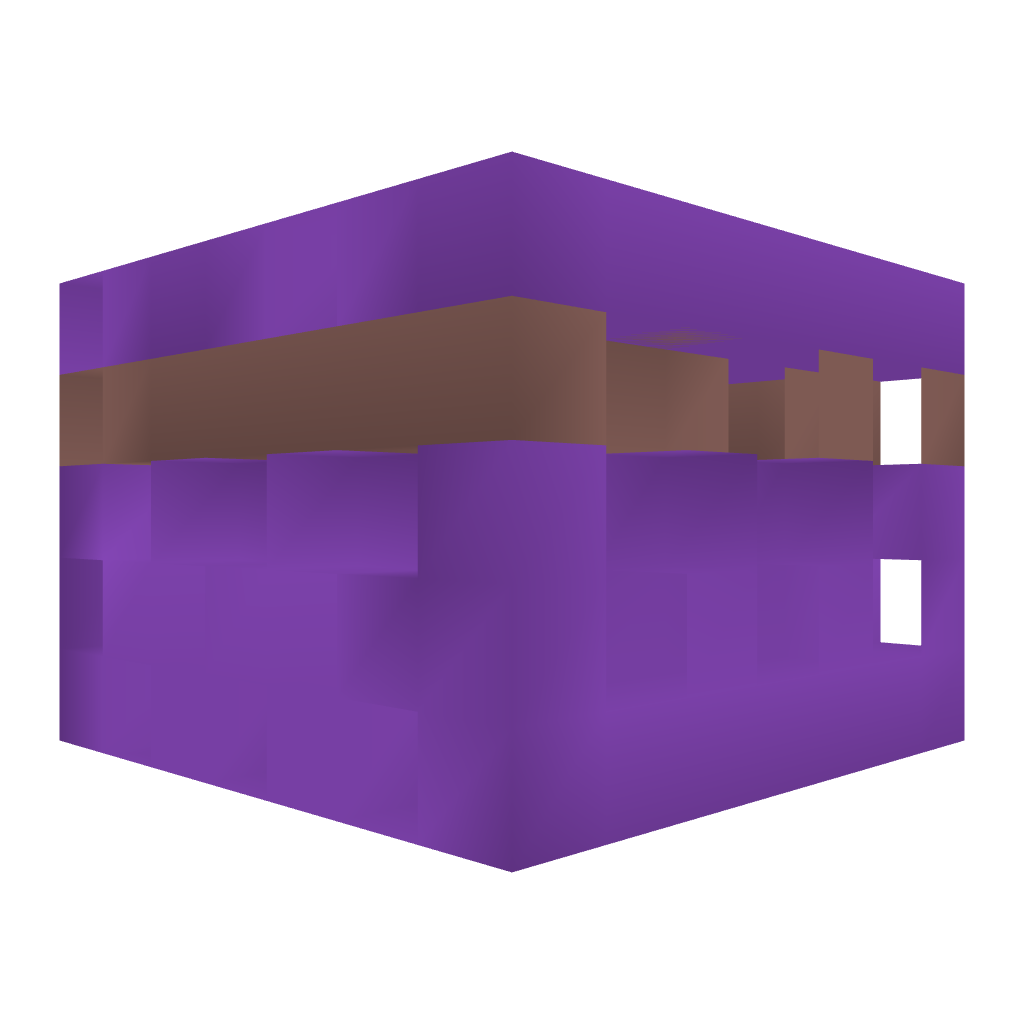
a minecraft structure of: purple block bad low quality